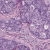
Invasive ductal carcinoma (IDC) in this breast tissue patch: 0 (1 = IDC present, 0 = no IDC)